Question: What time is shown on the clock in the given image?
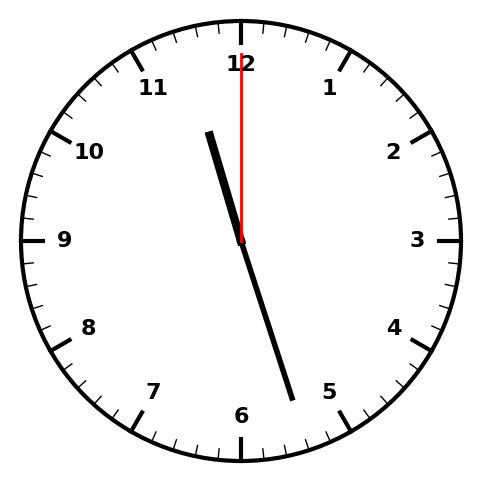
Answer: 11:27:00